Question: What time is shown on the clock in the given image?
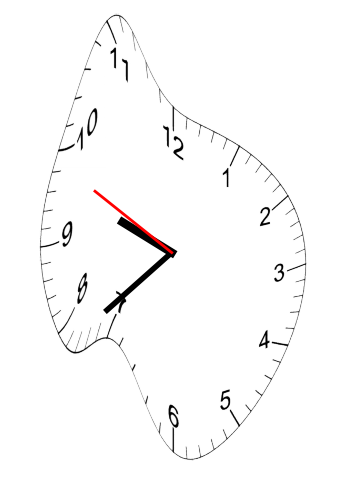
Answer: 09:37:49